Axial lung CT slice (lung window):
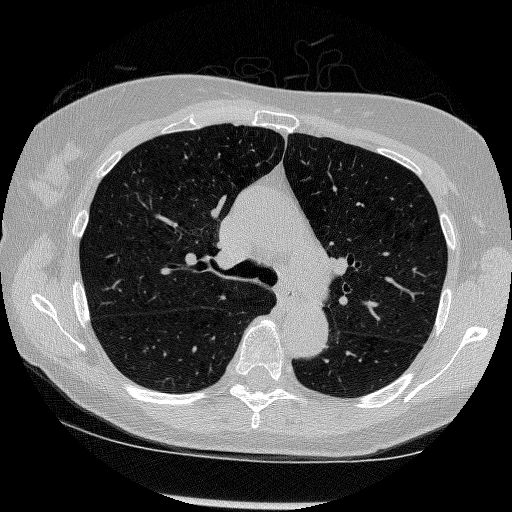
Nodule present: no